Interaction volume radius: 10 \u00c5
Interaction volume height: 40 \u00c5
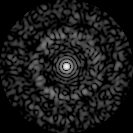
Disorder parameter: 0.8336